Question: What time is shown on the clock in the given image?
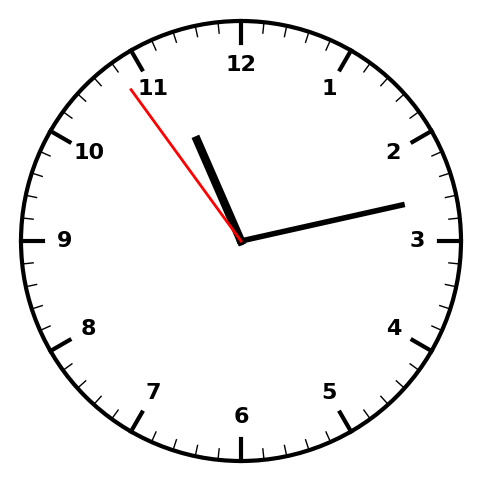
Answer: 11:12:54